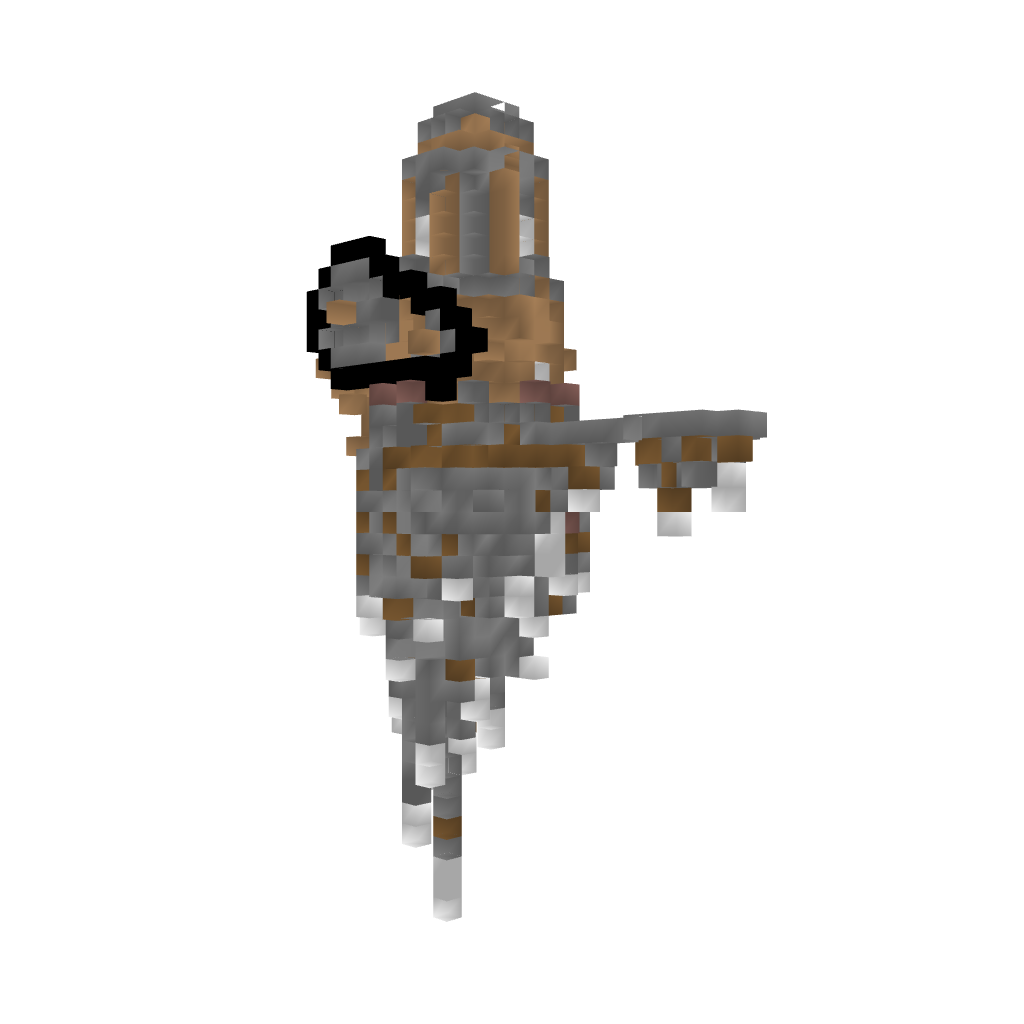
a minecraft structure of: Steampunk Windmill bad low quality